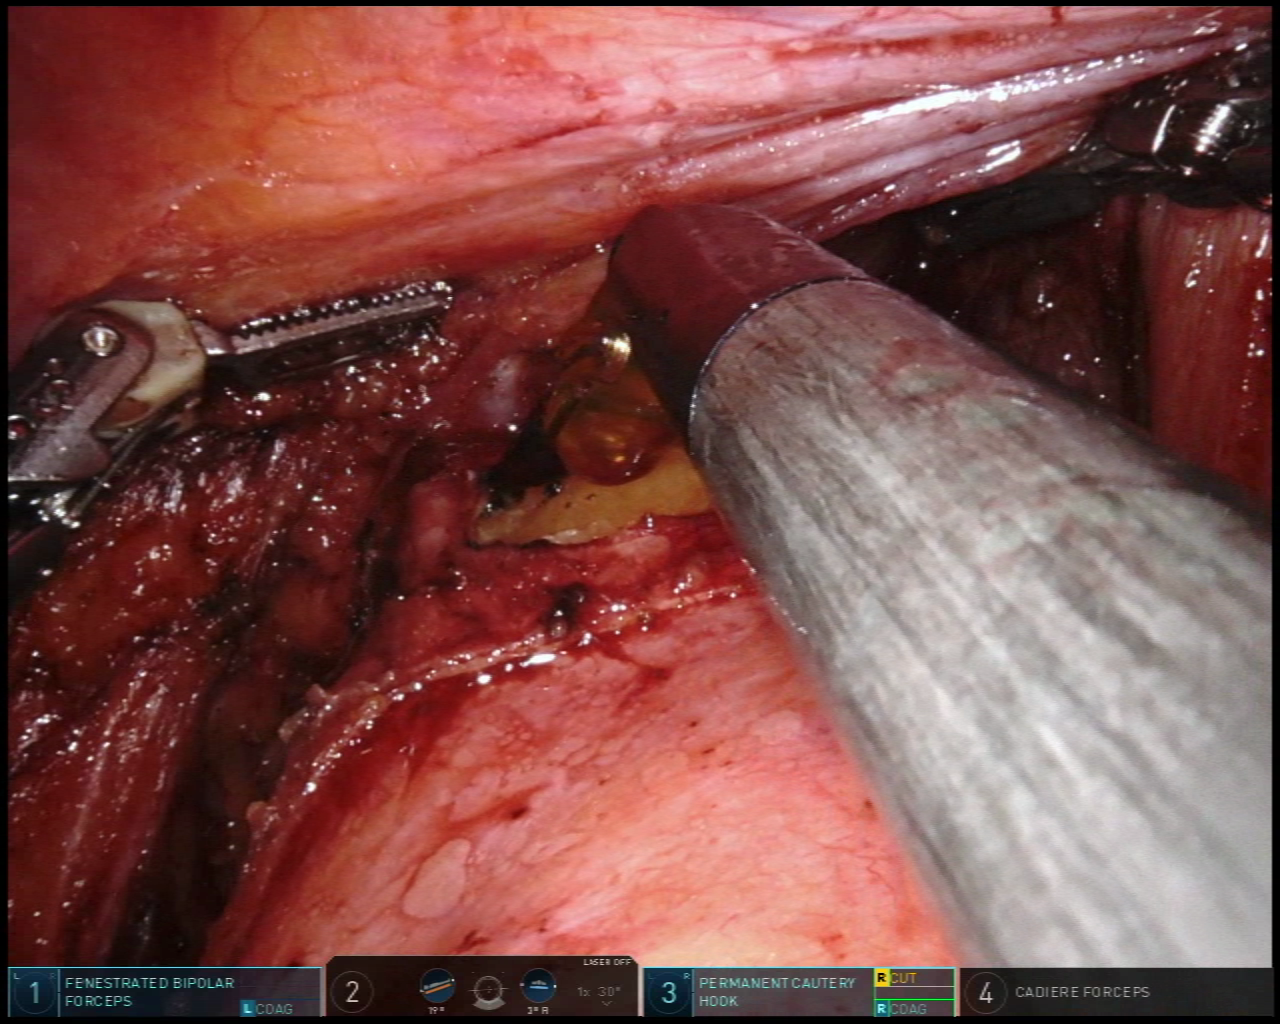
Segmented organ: vesicular_glands
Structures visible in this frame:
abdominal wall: no
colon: no
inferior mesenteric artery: no
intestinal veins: no
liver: no
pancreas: no
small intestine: no
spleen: no
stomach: no
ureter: no
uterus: no
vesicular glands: yes